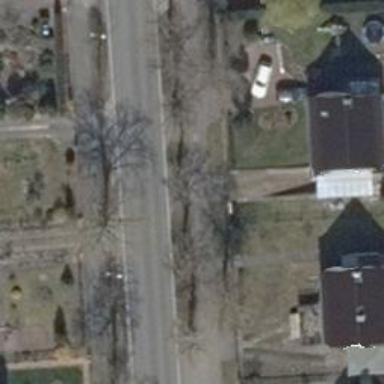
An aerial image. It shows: Avenue lined with broadleaved deciduous trees.